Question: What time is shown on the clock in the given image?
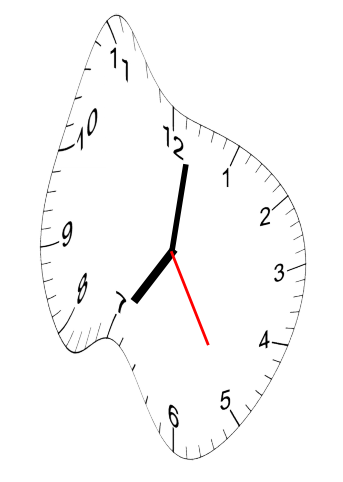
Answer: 07:01:25